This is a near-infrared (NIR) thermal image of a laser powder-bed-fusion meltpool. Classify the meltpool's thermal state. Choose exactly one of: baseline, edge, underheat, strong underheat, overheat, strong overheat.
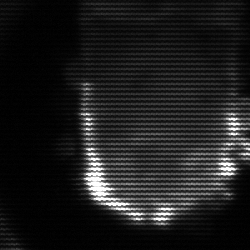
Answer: baseline